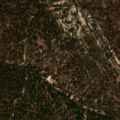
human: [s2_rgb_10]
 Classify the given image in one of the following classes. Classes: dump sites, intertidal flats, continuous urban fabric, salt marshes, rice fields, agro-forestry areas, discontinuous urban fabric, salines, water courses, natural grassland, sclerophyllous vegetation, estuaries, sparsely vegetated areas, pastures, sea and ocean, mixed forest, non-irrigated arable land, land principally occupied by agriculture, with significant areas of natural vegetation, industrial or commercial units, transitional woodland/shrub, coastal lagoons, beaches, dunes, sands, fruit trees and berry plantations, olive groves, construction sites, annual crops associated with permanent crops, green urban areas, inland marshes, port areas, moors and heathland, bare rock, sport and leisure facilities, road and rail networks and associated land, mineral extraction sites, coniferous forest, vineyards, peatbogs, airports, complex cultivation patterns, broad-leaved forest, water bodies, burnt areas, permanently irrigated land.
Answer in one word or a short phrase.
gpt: broad-leaved forest, mixed forest